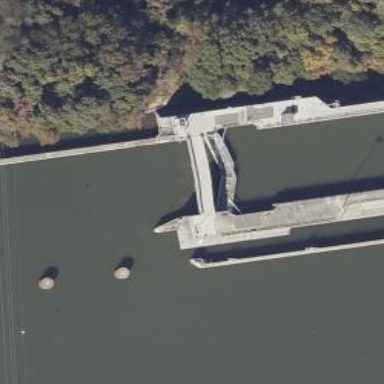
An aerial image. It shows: Lock gate on waterway.